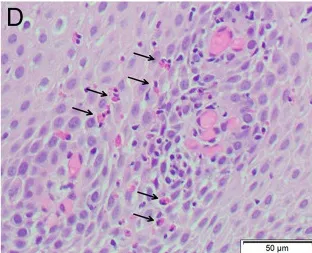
(D) Hematoxylin and eosin stain of esophageal biopsy showing intraepithelial eosinophilia (black arrows) consistent with eosinophilic esophagitis.
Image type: pathology (h&e)